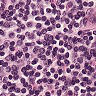
Metastatic tissue present: no